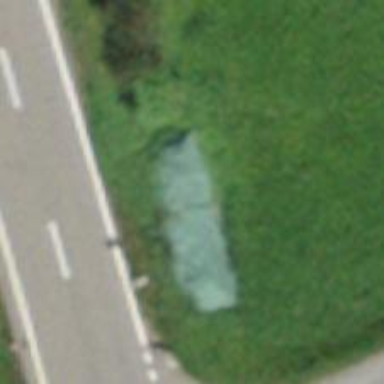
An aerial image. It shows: Bus stop with platform for public transport.